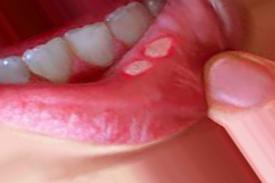
Condition: Mouth Ulcer